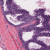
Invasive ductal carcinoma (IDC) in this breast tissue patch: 0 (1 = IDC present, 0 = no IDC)